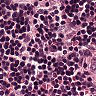
Metastatic tissue present: no